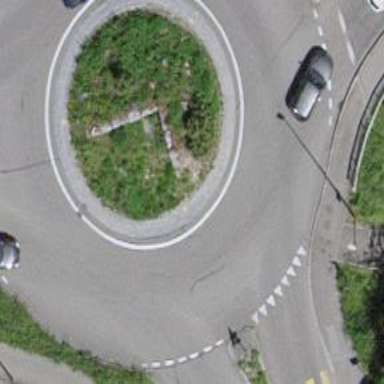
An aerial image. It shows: Secondary road made of asphalt leading to roundabout.